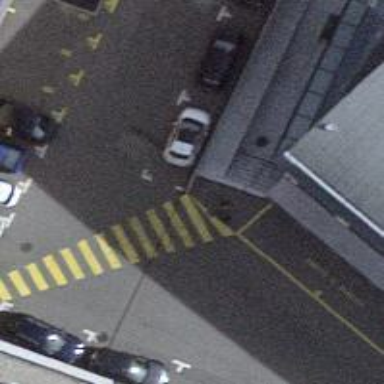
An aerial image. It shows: Uncontrolled road crossing with markings.